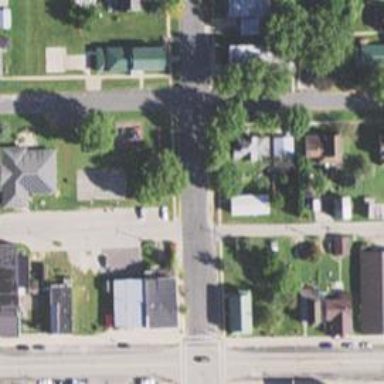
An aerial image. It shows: Alley classified as service road.